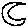
Label: moon